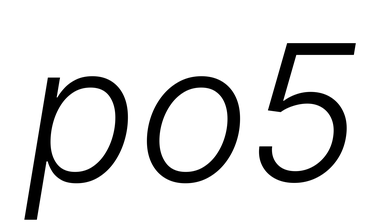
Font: Inter-Italic_Light_Italic